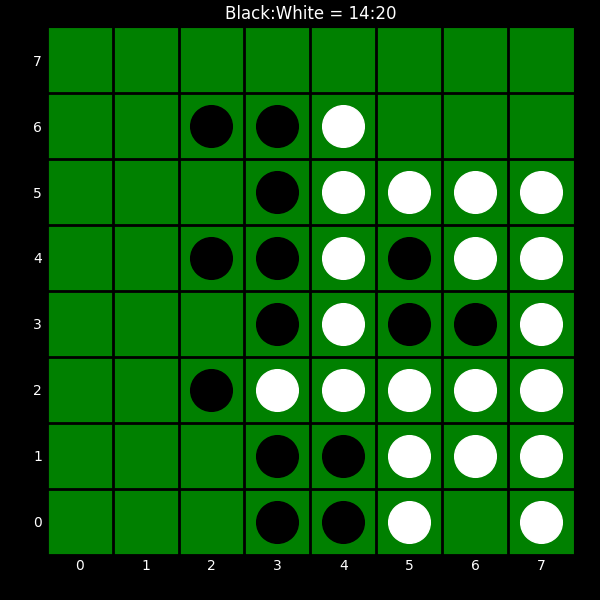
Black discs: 14
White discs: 20